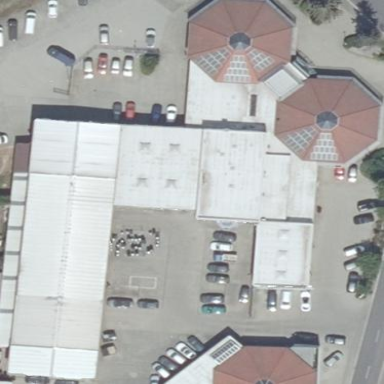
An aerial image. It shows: Building housing car shop.